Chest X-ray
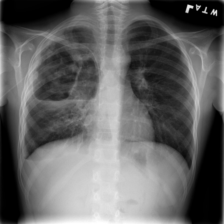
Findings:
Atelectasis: negative
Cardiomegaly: negative
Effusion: negative
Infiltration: negative
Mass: negative
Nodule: negative
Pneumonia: negative
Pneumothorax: negative
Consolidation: negative
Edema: negative
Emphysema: negative
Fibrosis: negative
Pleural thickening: negative
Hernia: negative